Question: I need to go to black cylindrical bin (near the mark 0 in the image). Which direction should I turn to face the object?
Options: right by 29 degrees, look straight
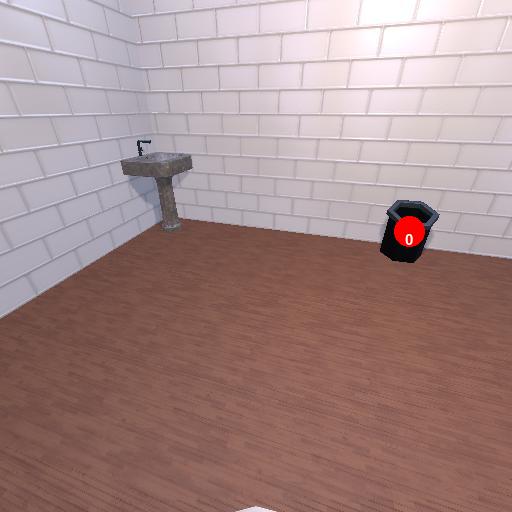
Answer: right by 29 degrees